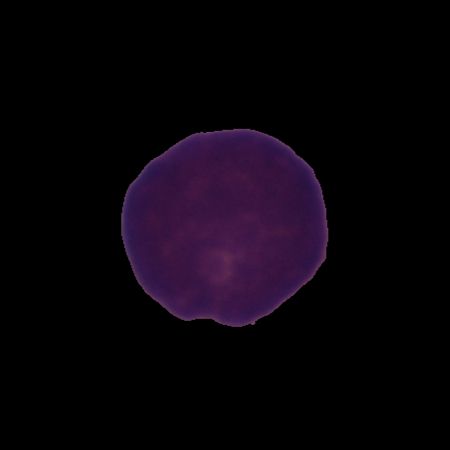
Label: healthy